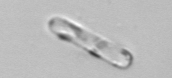
Label: Dactyliosolen_fragilissimus